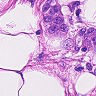
Metastatic tissue present: yes